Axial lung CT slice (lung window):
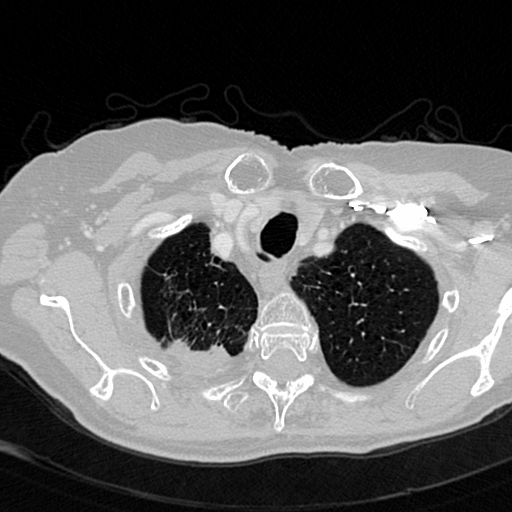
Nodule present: no